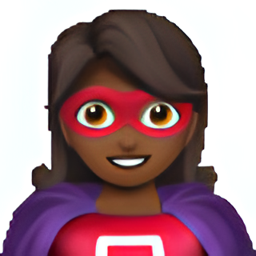
Name: superhero
Emoji: 🦸🏾
Group: People & Body
Sub-group: person-fantasy